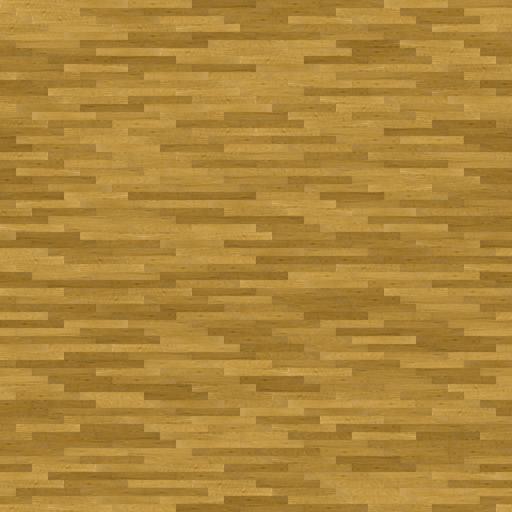
Tags: brown smooth wood floor wooden